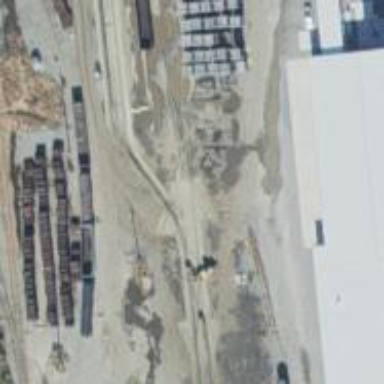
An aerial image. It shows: Narrow-gauge railway in yard setting.